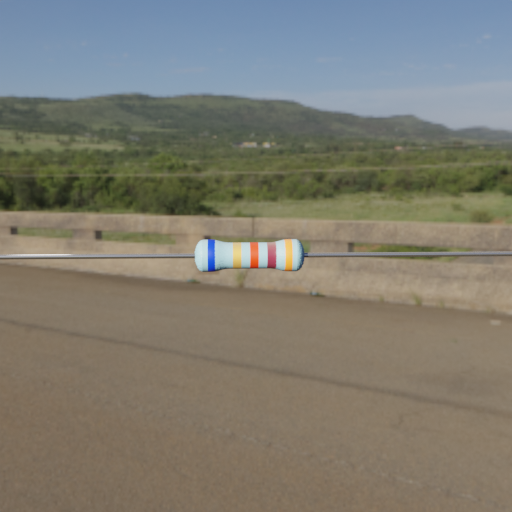
Resistor colour bands (in order): blue, gold, red, brown, orange